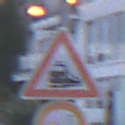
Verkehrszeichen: Bahnuebergang
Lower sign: VerbotUeberholenEinspurigeFahrzeuge
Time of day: SunriseSunset
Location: Outdoor (Urban)
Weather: PartlyCloudy
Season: NotSpecified
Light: Natural